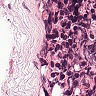
Metastatic tissue present: no